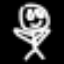
Label: angel